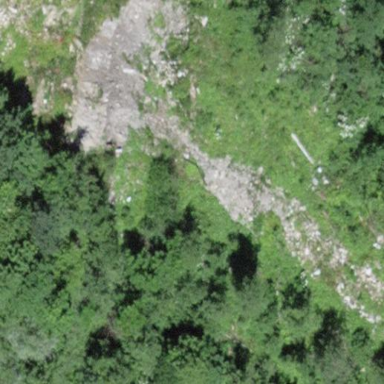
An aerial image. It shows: Natural scree.